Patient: sex F, age 60
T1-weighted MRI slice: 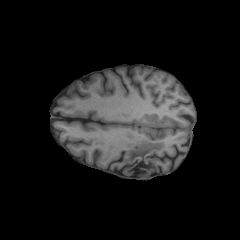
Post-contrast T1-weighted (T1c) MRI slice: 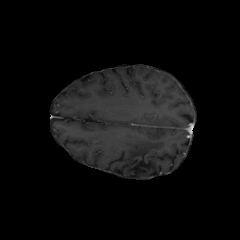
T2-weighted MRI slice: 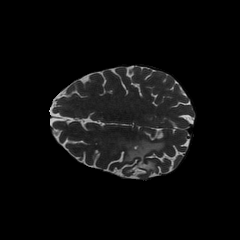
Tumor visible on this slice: yes
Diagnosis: Glioblastoma, IDH-wildtype
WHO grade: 4